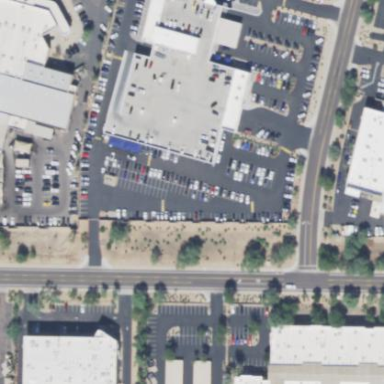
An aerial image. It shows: Building with parking. The parking has car shop.